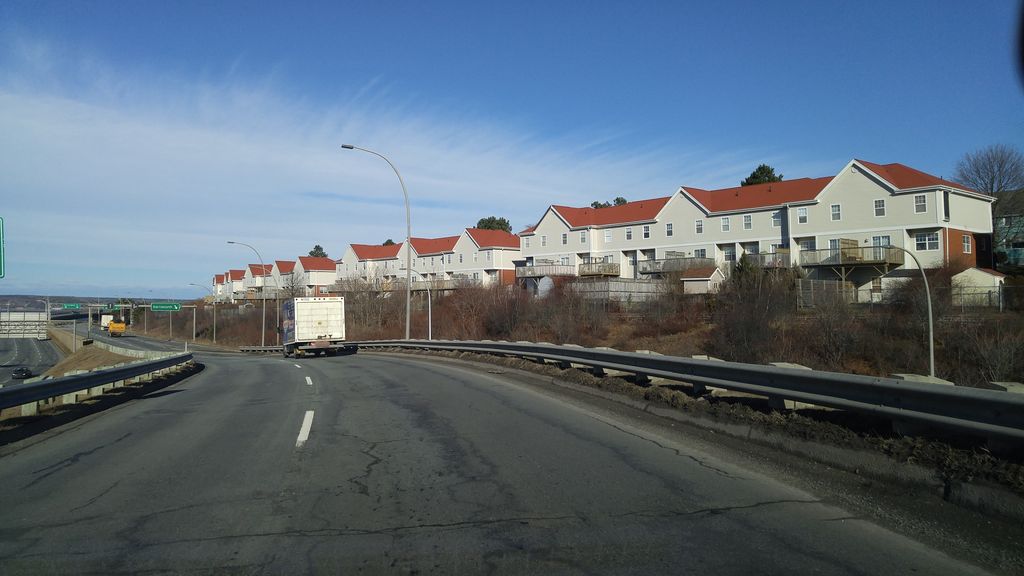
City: halifax